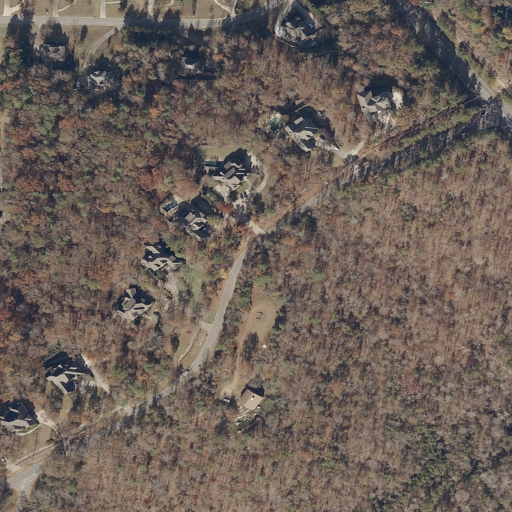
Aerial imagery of ridge(s) in Alabama named New Hope Mountain containing deciduous forest, open development, mixed forest, low intensity development, evergreen forest, medium intensity development, grassland, and barren land